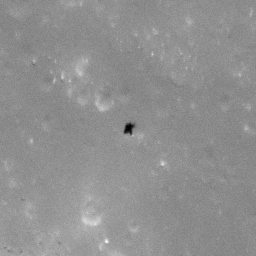
Pit: Messier A 2b
Host crater: Messier A
Host type: impact_melt
Lunar coordinates: latitude -2.017, longitude 46.902